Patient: sex M, age 30
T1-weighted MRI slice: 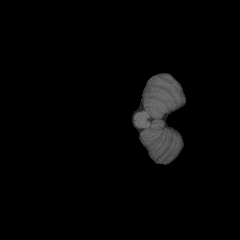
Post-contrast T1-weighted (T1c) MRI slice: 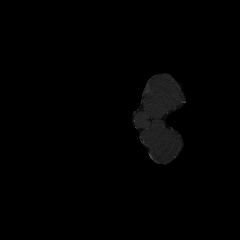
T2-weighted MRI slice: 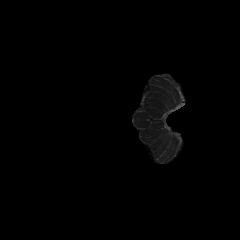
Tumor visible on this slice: no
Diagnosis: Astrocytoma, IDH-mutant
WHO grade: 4